Question: I'm trying to get a background image to start and stay in a fixed position, but only until the rest of the 'content' of the page is finished, at which point the full image is displayed.
I'm working on a purely CSS solution. I should note that the image is larger than most (laptop) screens.
Specifically, here's the code that I've been using:
'''
body {
background:$bgcolor;
background-image:url('http://i.imgur.com/cIGSehG.jpg');
background-repeat:no-repeat;
background-position:0px 72px;
background-attachment:fixed;
margin:0;
...
}
'''
The image that I'm using is given in the 'url()':

The effect that I'm looking for is basically the image will display only about the top 10% of the grass hill while you're looking at most of the page, but if you finally scroll all the way down past all the page content, the remaining 90% of the grass hill will be shown.
I couldn't find this anywhere, but I may have just been using poor search terms since I'm not so familiar with the lingo.
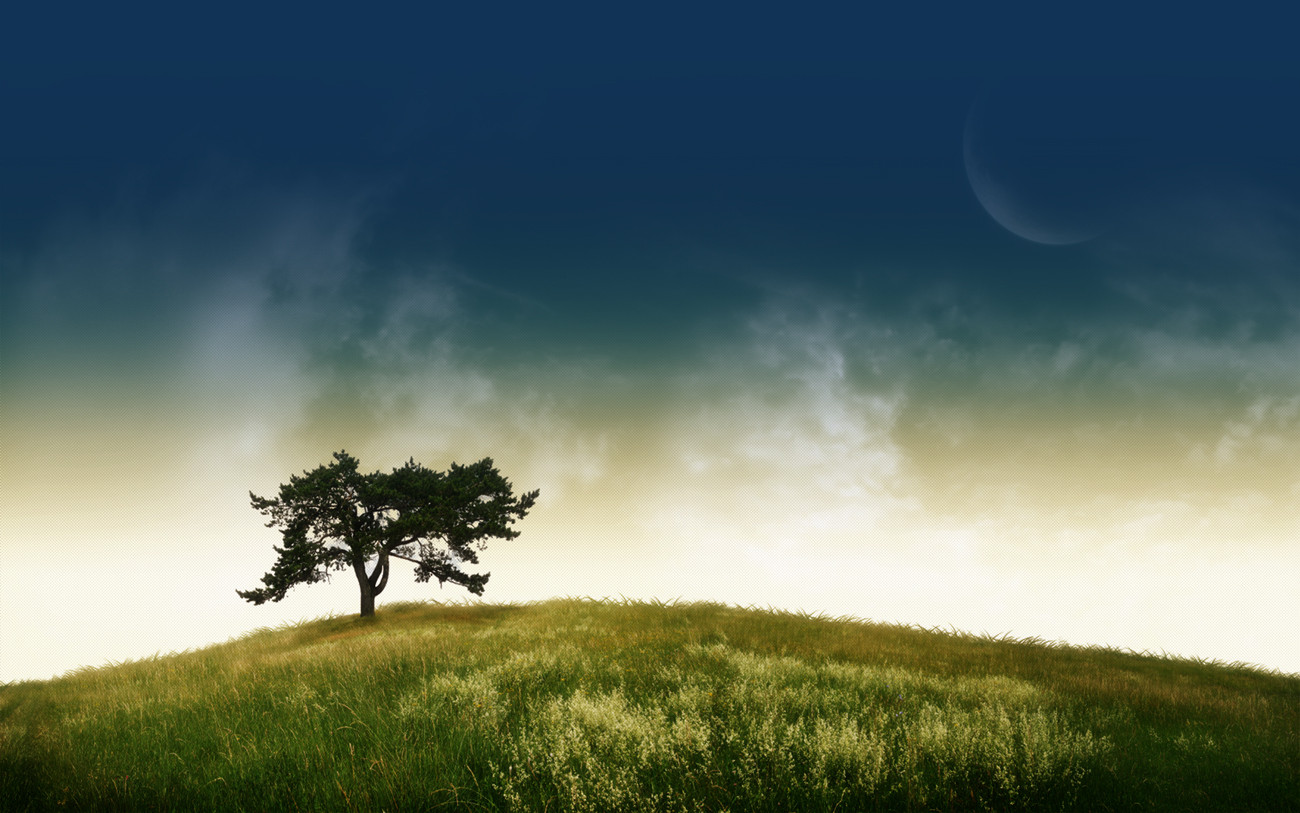
Answer: Well, this was one jiggy nut! I did come up with a not so stable trick to achieve this. I don't have time to develop it any more right now, but perhaps it might be a working concept.
### Main contept
By providing a large and empty footer area that the user is to hover when reaching the bottom of the page, we use a sibling selector to change the position of its sibling element containing the background:
'''
#footer:hover ~ #background {
background-position: center bottom;
}
'''
Along with a few quirks (which ought to be improved) we can achieve a parallax effect.
### Go Fiddle
Check out <URL> to see and play with it.